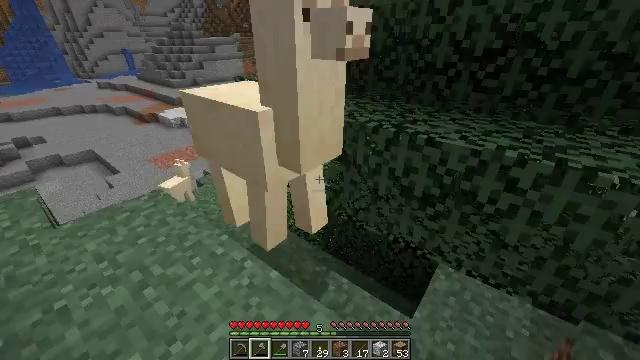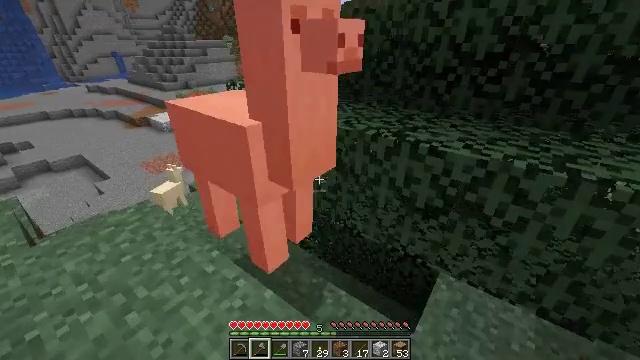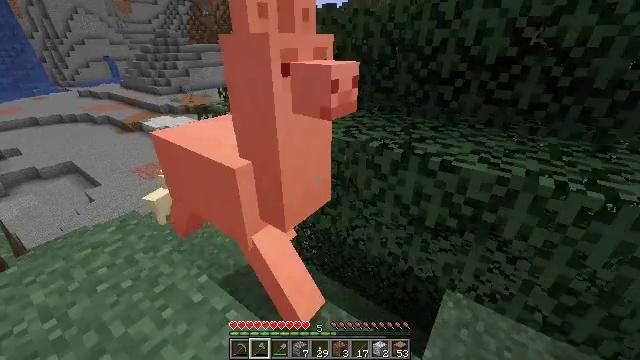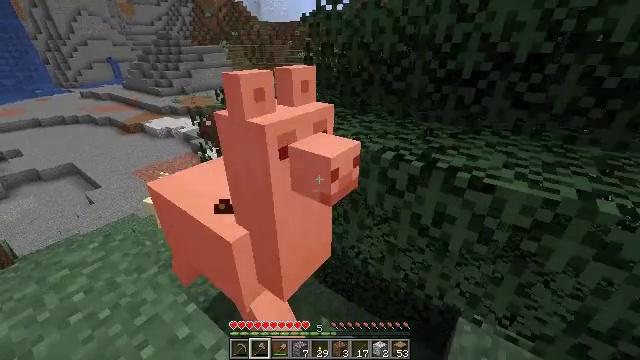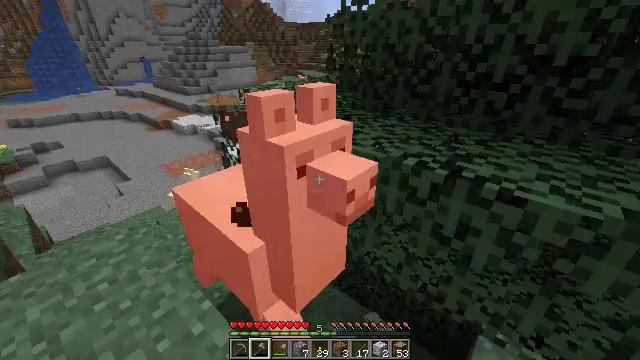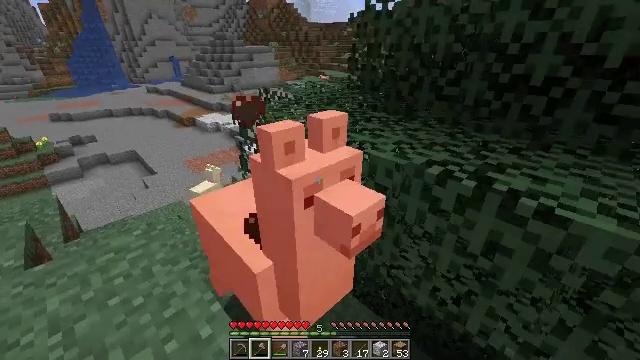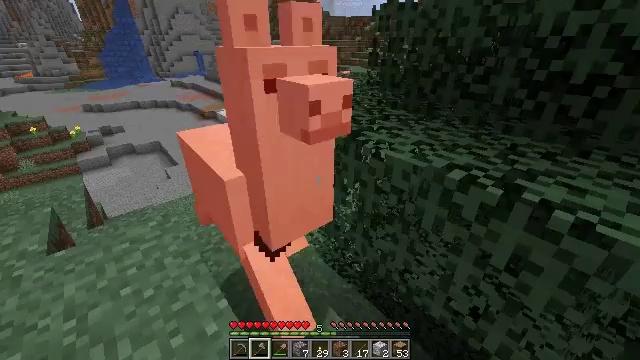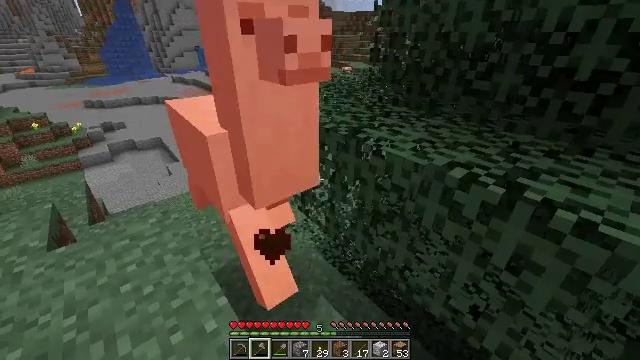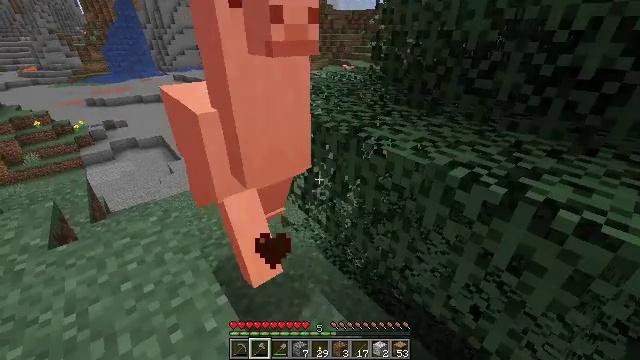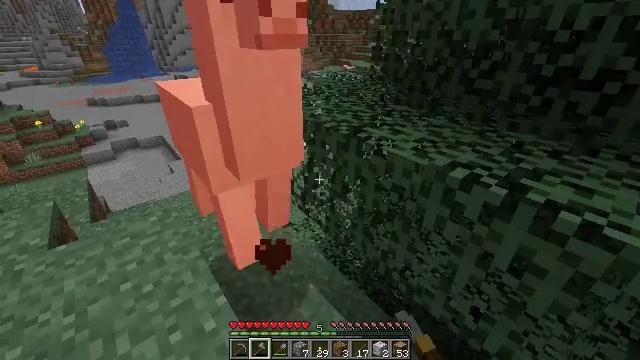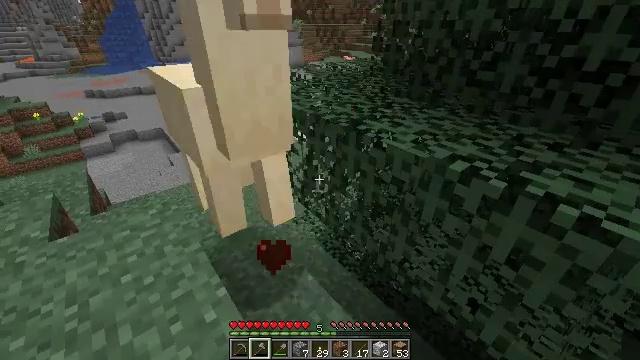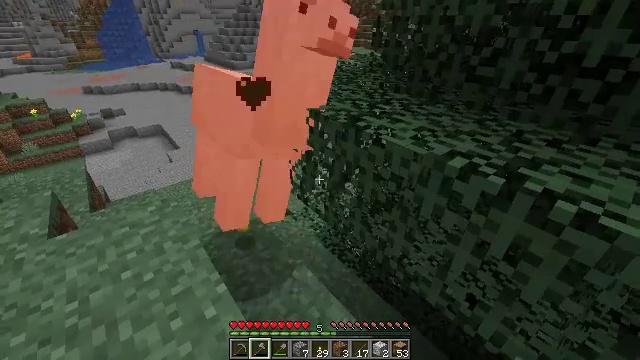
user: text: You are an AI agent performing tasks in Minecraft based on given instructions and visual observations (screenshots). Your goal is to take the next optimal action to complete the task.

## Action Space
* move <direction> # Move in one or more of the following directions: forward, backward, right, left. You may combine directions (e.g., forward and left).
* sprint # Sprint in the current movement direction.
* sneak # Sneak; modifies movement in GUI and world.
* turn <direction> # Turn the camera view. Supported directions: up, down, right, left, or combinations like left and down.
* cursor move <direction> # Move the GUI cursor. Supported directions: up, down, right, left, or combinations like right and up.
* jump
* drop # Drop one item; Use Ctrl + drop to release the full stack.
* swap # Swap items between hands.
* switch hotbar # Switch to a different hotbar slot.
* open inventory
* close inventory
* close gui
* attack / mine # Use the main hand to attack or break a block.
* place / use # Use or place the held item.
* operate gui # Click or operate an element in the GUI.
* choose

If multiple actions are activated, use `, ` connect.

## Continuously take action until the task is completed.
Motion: motion action
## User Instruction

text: Hunt animals.
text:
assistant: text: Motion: move forward, turn right, attack / mine
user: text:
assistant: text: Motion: move forward, turn right
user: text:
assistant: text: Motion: move forward, attack / mine
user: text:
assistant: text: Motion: turn left, attack / mine
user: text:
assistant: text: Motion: turn left
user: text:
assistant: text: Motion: turn left, attack / mine
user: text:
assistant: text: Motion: attack / mine
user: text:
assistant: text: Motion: attack / mine
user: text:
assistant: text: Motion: no_op
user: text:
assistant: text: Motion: turn down, attack / mine
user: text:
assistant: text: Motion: attack / mine
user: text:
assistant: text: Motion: attack / mine